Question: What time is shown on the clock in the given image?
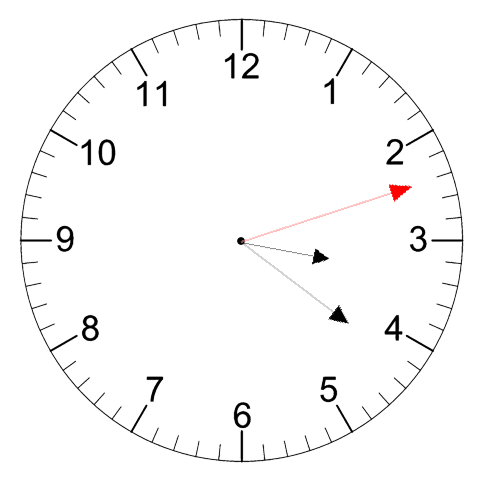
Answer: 03:21:12